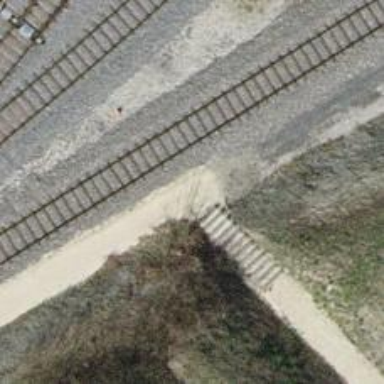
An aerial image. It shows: Road with steps.